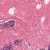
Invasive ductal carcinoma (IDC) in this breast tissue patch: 0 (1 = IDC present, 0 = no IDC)